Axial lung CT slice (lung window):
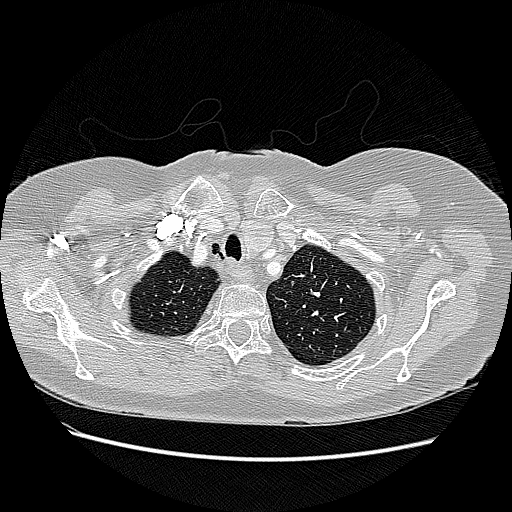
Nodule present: no